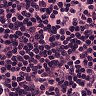
Metastatic tissue present: no